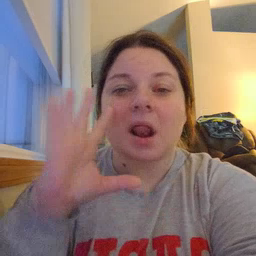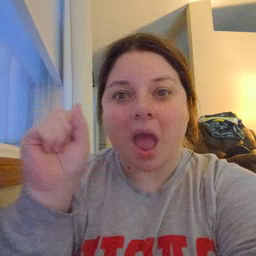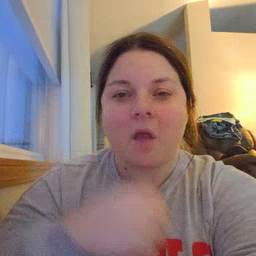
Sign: loud